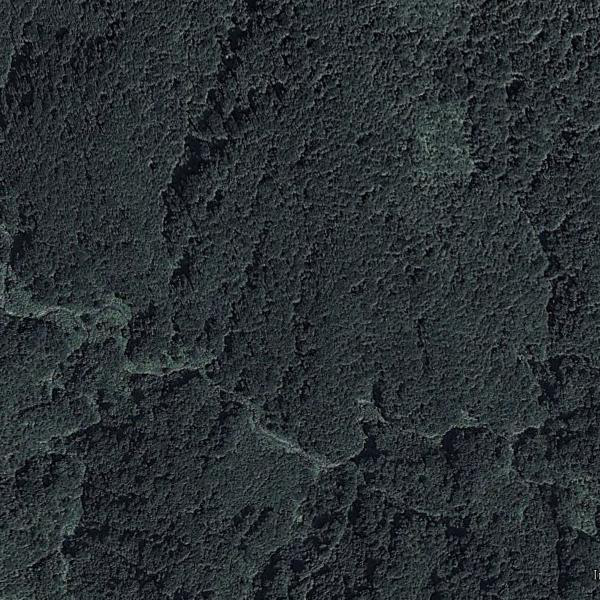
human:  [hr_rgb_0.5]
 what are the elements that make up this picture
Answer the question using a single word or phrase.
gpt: trees